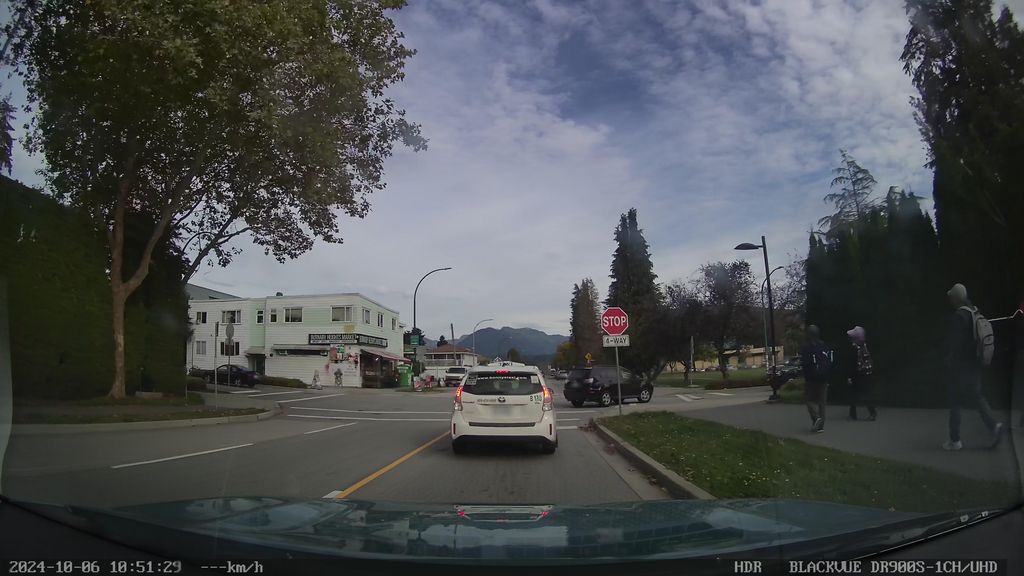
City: vancouver